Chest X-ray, PA view. Patient: 48 years old, sex F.
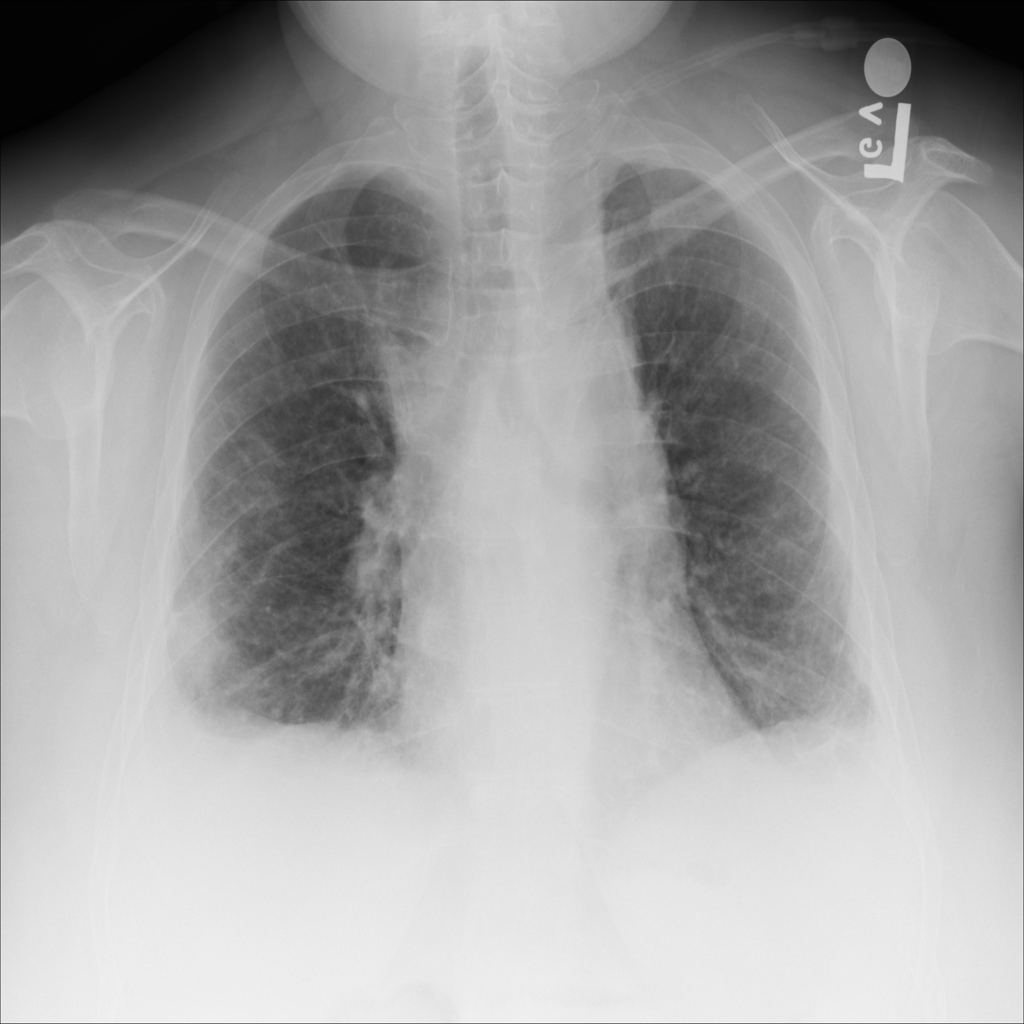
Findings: Mass, Pleural_Thickening, Pneumothorax